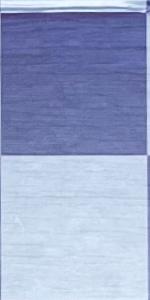
Label: Empty